Question: So I made an application that creates a graphical timeline from a csv file. I have that part finished now I just need help getting the image "pretty". When capturing the image the border from the JFrame is captured too!

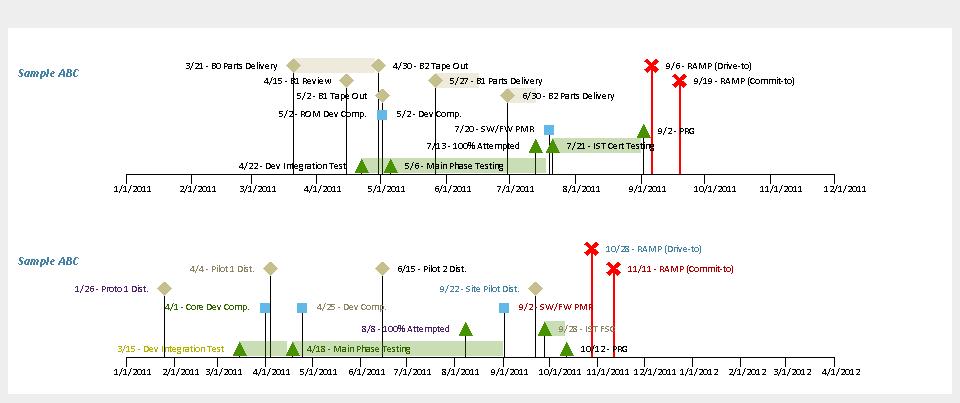
Answer: '''
BufferedImage image = (BufferedImage)createImage(getContentPane().getSize().width, getContentPane().getSize().height);
getContentPane().paint(image.getGraphics());
'''
This is what I believe I was looking for.